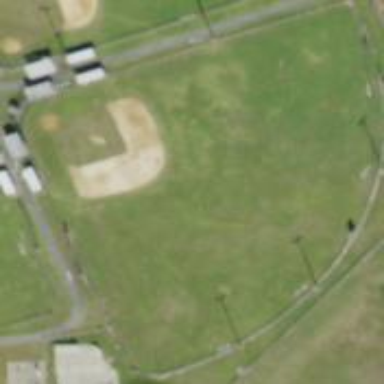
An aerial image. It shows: Baseball pitch for leisure land.